Question: i have added rich:tabPanel and applied style for tabPanel. But unable to add background color for the tabs inside the tabPanel.Can someone tell the styleClass for rich:tab
XTML
'''
<td width="80%" height="100%" style="vertical-align: top;"><rich:tabPanel
id="tabId" switchType="ajax" >
<rich:tab id="section1">
<ui:include src="/pages/design/hrms/Section1.xhtml" />
</rich:tab>
<rich:tab id="section2" header="#{msg.lbl_section2}">
<ui:include src="/pages/design/hrms/Section2.xhtml" />
</rich:tab>
<rich:tab id="section3" header="#{msg.lbl_section3}">
<ui:include src="/pages/design/hrms/Section3.xhtml" />
</rich:tab>
<rich:tab id="section4" header="#{msg.lbl_section4}">
<ui:include src="/pages/design/hrms/Section4.xhtml" />
</rich:tab>
<rich:tab id="section5" header="#{msg.lbl_section5}">
<ui:include src="/pages/design/hrms/Section5.xhtml" />
</rich:tab>
<rich:tab id="section6" header="#{msg.lbl_section6}">
<ui:include src="/pages/design/hrms/Section6.xhtml" />
</rich:tab>
<rich:tab id="section7" header="#{msg.lbl_section7}">
<ui:include src="/pages/design/hrms/Section7.xhtml" />
</rich:tab>
<rich:tab id="section12" header="#{msg.lbl_section12}">
<ui:include src="/pages/design/hrms/Section12.xhtml" />
</rich:tab>
<rich:tab id="section13" header="#{msg.lbl_section13}">
<ui:include src="/pages/design/hrms/Section13.xhtml" />
</rich:tab>
<rich:tab id="section14" header="#{msg.lbl_section14}">
<ui:include src="/pages/design/hrms/Section14.xhtml" />
</rich:tab>
</rich:tabPanel></td>
'''
'''
.rf-tab-hdr-spcr {
background: rgb(255, 255, 255); /* Old browsers */
background: -moz-linear-gradient(top, rgba(255, 255, 255, 1) 2%,
rgba(255, 255, 255, 1) 35%, rgba(161, 214, 255, 1) 100% );
/* FF3.6+ */
background: -webkit-gradient(linear, left top, left bottom, color-stop(2%, rgba(255,
255, 255, 1) ), color-stop(35%, rgba(255, 255, 255, 1) ),
color-stop(100%, rgba(161, 214, 255, 1) ) ); /* Chrome,Safari4+ */
background: -webkit-linear-gradient(top, rgba(255, 255, 255, 1) 2%,
rgba(255, 255, 255, 1) 35%, rgba(161, 214, 255, 1) 100% );
/* Chrome10+,Safari5.1+ */
background: -o-linear-gradient(top, rgba(255, 255, 255, 1) 2%,
rgba(255, 255, 255, 1) 35%, rgba(161, 214, 255, 1) 100% );
/* Opera 11.10+ */
background: -ms-linear-gradient(top, rgba(255, 255, 255, 1) 2%,
rgba(255, 255, 255, 1) 35%, rgba(161, 214, 255, 1) 100% ); /* IE10+ */
background: linear-gradient(to bottom, rgba(255, 255, 255, 1) 2%,
rgba(255, 255, 255, 1) 35%, rgba(161, 214, 255, 1) 100% ); /* W3C */
filter: progid:DXImageTransform.Microsoft.gradient( startColorstr='#ffffff',
endColorstr='#a1d6ff', GradientType=0 ); /* IE6-9 */
}
'''

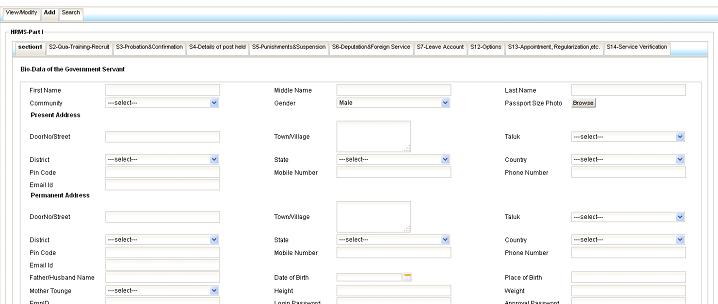
Answer: If you verify with Firebug, you will probably notice that your CSS is overriden by the RichFaces style since your CSS isn't as important.
One simple way to change that is to set an id to your 'h:form' wrapper and add it to your CSS :
'''
<h:form id="myForm">
<!-- code -->
<rich:tabPanel>
<!-- code -->
</rich:tabPanel>
<!-- code -->
</h:form>
'''
And your style.css :
'''
#myForm .rf-tab-hdr-spcr {
/* your css */
}
'''